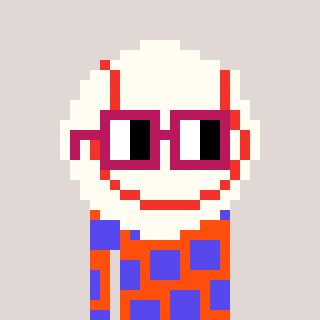
a pixel art character with square dark red glasses, a baseball ball-shaped head and a orange-colored body on a warm background